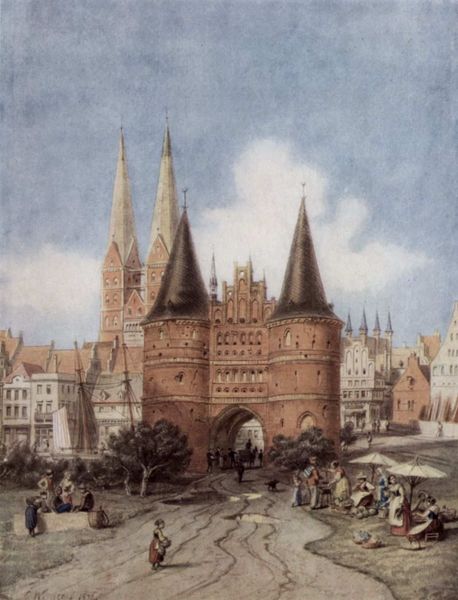
Titel: Napoleon Bonaparte besucht die Pestkranken in Jaffa (11. März 1799)
Künstler: Baron Antoine Jean Gros
Standort: Paris
Institution: Musée du Louvre
Schlagwörter: baum, blau, gemälde, himmel, mann, schatten, wasser, weiß, wolken, aquarell, bäume, fluss, frauen, grün, landschaft, menschen, mädchen, ocker, sitzen, stadt, braun, fenster, frau, grau, kleid, kleider, männer, schwarz, strasse, ölbild, gebäude, gras, hund, rot, schloss, tier, tiere, weg, wiese, wolke, beige, malerei, mensch, spitze, stein, kaufmänner, häuser, norden, busch, büsche, gehen, kirche, realismus, kind, personen, gotik, bauern, boot, genre, kinder, kirchturmspitze, rund, turm, turmspitze, deutschland, pfütze, schiff, segel, papier, ansicht, bogen, fassade, vedute, dorf, dächer, giebel, mauer, ziegel, grafik, backstein, signiert, markt, platz, silhouette, farblos, rand, rundbogen, masten, spitz, lciht, tor, kirchtürme, stadtansicht, pfützen, eingang, burg, türme, münchen, torbogen, dom, stich, schirme, volk, helm, rathaus, blsu, graphisch, kathedrale, stadttor, spitzbogen, blauer himmel, mittelalter, doppelturm, stadtmauer, einfahrt, geschosse, mittelfeld, kupferstich, mittelalterlich, vedutte, bauwerk, strassenrand, sonnenschirme, vorstadt, zweiturmfassade, ziegelbau, isartor, neogotik, backsteinbau, augsburg, wahrzeichen, vedoute, turmhelm, stände, altstadt, torturm, spurrillen, bogne, pax, marktszene, datiert, backsteingotik, marienkirche, marktfrauen, hanse, holstentor, lübeck, berühmt, bekannt, concordia, giebelhäuser, hansestadt, hlsten tor, holsten, marzipan, nordeutschland, stafttor, tür,e, zylinderdach, spitze türme, sendlinger tor